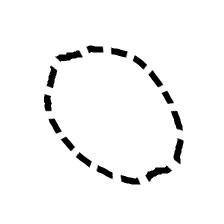
Shape: circle